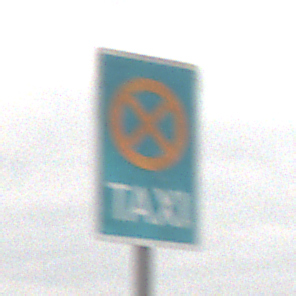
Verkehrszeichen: Taxenstand
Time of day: MorningAfternoon
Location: Outdoor (Nature)
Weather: Overcast
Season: NotSpecified
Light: Natural